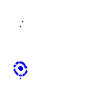
Particle: pion